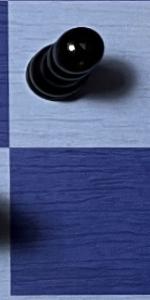
Label: Empty